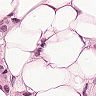
Metastatic tissue present: yes